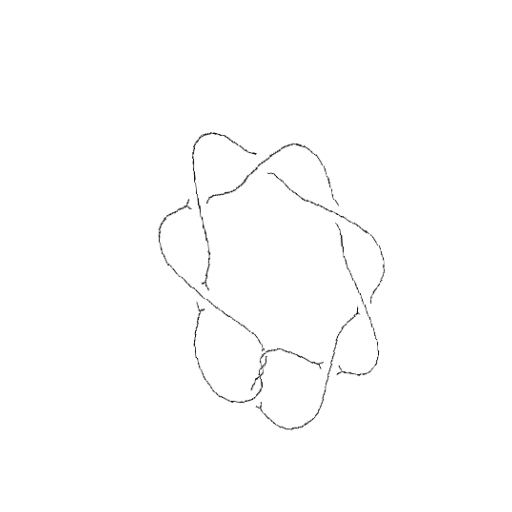
Crossing number: 10